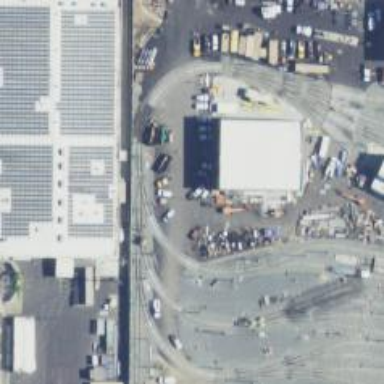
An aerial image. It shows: Light rail yard with electrified contact lines.